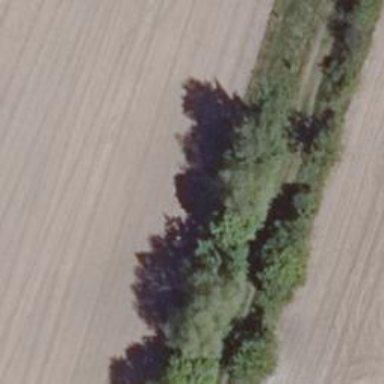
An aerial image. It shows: Row of trees in natural setting.